Question:
I have installed Visual Studio Code, but I can't type anything in terminal. How can I correct this issue?
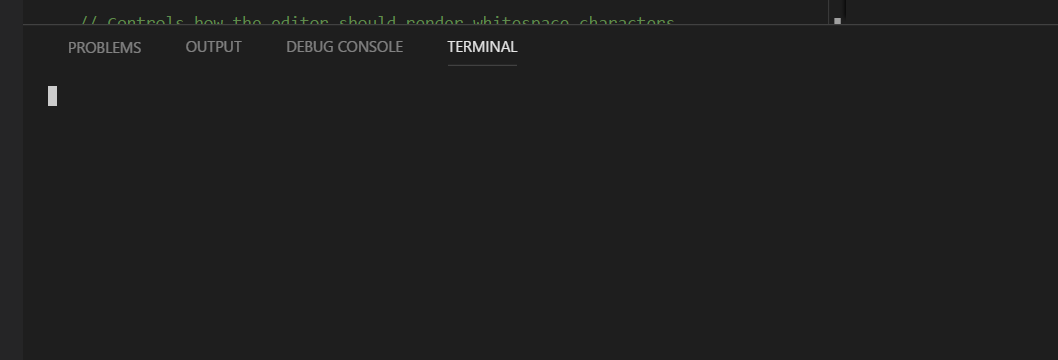
Answer: Hit the gear button in the bottom left and go to the command palette. Type in "terminal" and see if opening a new terminal helps. If not, there are a few other options that come up in the dropdown that you can try that might fix the problem.